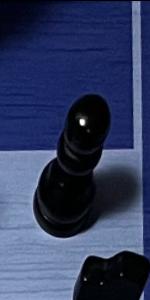
Label: Pawn_Black